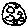
Label: moon